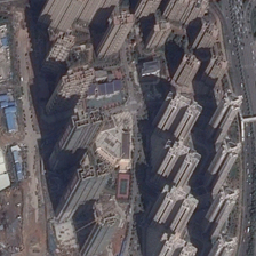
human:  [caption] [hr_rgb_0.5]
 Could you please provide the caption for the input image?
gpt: The business district is separated by two streets.

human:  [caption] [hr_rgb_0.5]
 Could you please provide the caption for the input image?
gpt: There is a road through the residential area, where rows of high-rise buildings stand.

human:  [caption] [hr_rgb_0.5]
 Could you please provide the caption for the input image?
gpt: The business district is divided by two streets.

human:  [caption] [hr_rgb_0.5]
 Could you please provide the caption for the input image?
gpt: The business district is separated by two roads.

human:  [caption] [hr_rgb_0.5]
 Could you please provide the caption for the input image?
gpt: There is a road through a residential area where rows of high-rise residential buildings are springing up.